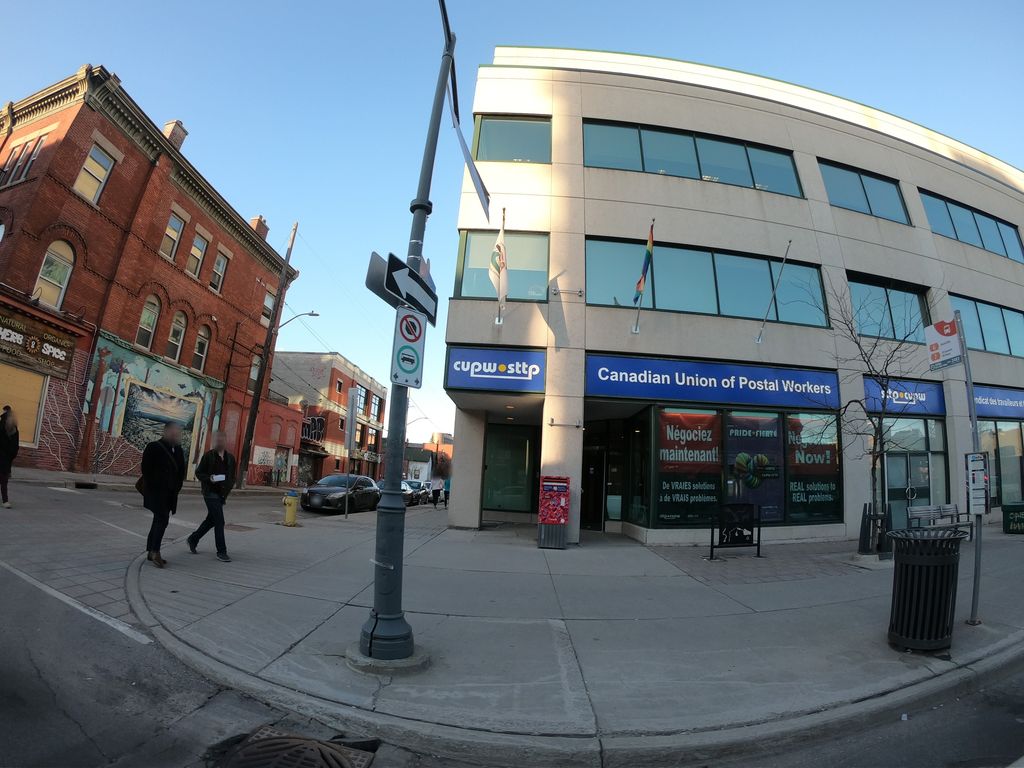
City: ottawa-gatineau